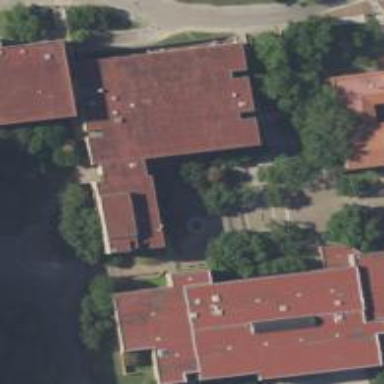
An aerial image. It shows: View of university building.